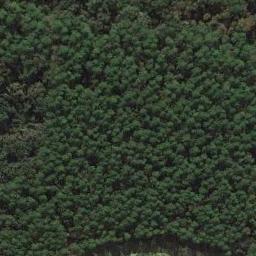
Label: forest